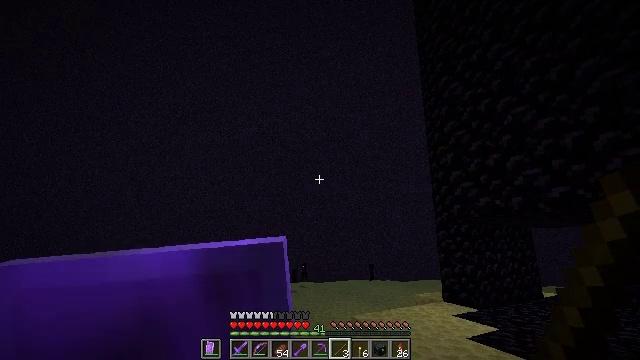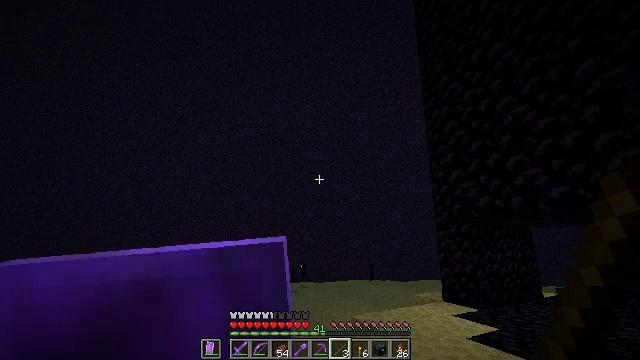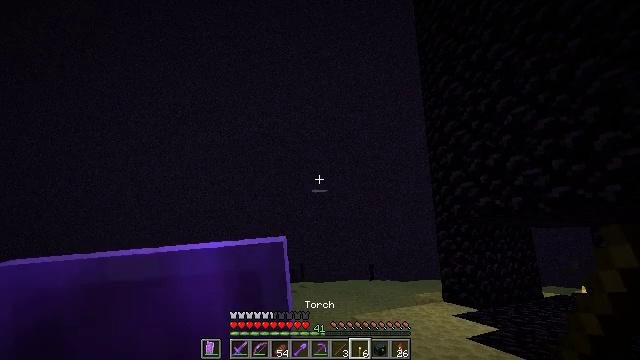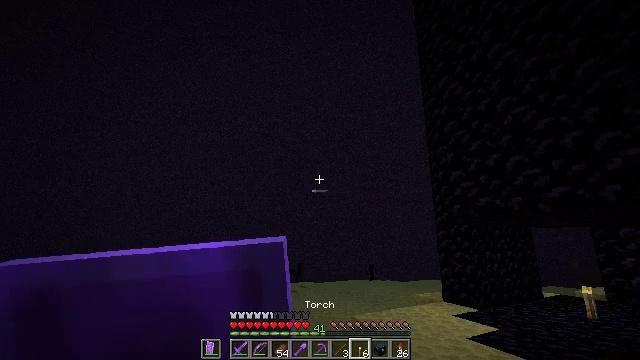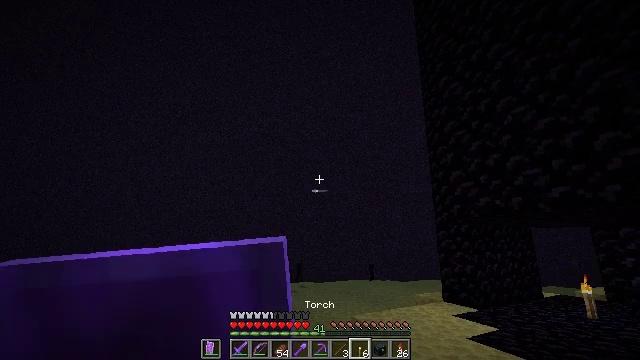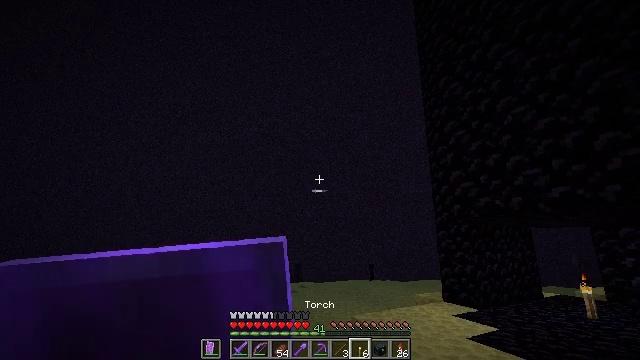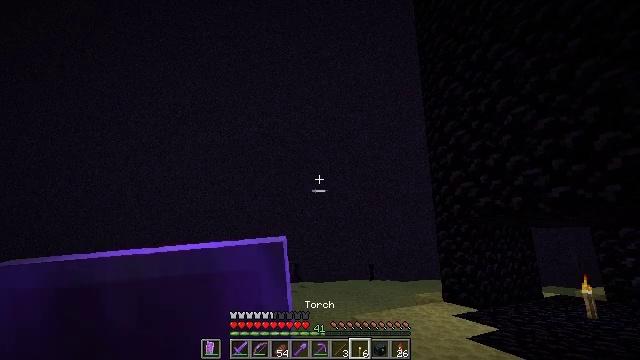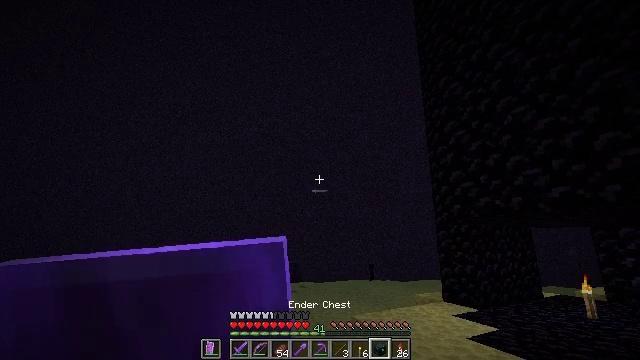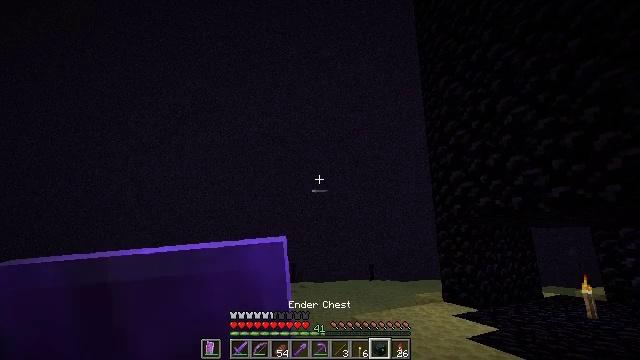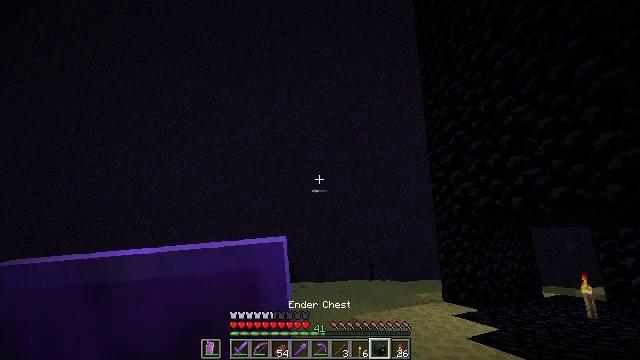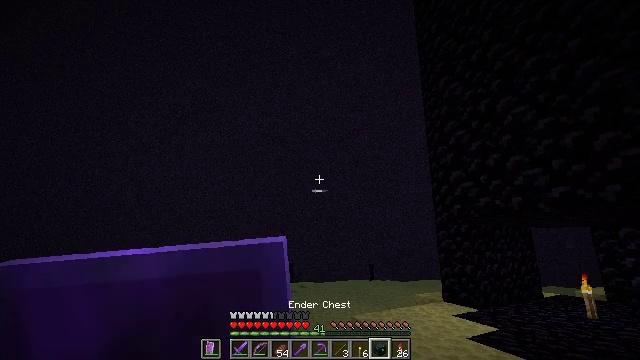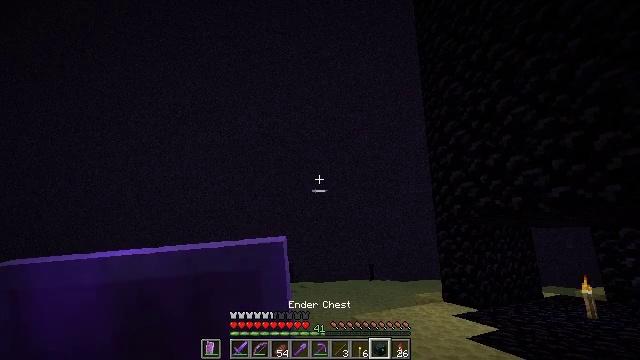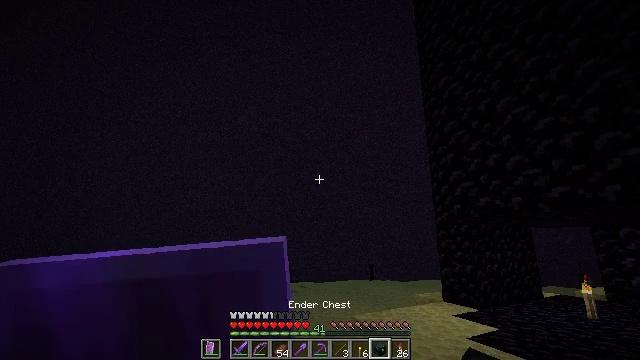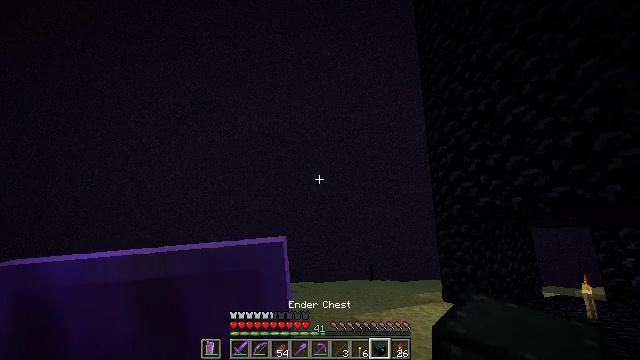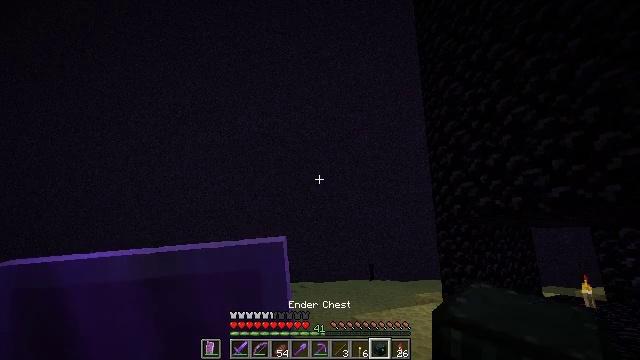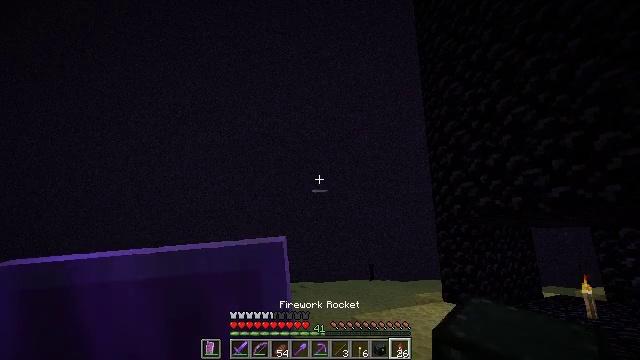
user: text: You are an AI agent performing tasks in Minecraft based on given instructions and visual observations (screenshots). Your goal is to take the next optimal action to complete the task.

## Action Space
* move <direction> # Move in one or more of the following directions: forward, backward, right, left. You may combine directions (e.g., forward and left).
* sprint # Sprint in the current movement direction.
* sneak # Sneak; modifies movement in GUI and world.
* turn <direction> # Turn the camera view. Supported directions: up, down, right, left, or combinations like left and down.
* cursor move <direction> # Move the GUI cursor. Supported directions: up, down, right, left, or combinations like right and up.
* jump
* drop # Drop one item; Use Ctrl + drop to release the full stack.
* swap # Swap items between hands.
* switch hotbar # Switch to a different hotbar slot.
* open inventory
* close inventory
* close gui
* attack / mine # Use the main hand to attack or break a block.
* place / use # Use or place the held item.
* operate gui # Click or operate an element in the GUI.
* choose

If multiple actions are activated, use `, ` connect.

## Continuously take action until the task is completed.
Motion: motion action
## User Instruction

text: Break the obsidian using a diamond or netherite pickaxe.
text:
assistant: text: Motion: no_op
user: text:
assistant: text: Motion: no_op
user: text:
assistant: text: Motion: no_op
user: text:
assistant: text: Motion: no_op
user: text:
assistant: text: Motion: no_op
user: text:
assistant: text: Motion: no_op
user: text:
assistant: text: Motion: no_op
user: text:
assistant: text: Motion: no_op
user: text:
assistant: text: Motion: no_op
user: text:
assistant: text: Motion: no_op
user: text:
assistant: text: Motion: no_op
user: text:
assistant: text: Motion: no_op
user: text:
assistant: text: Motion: no_op
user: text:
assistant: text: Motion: no_op
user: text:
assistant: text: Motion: no_op
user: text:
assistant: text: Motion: no_op
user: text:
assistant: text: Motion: no_op
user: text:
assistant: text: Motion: no_op
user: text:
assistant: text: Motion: turn left and down
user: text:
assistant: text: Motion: turn left and down
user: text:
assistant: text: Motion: turn left
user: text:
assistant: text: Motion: no_op
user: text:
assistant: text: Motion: no_op
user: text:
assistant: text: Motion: no_op
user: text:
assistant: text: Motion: no_op
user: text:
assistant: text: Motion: no_op
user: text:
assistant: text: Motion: no_op
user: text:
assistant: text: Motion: turn right
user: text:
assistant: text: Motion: turn right
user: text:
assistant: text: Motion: turn right and up